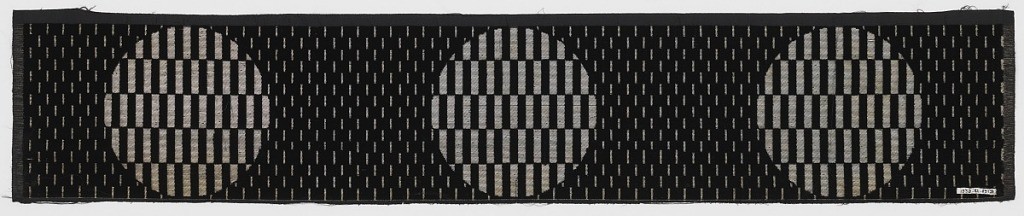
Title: Midnight Sun
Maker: Herman A. Elsberg, American, 1869–1938
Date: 1915
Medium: silk, metallic Technique: cut and voided supplementary warp pile (velvet) in a plain compound foundation
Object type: Textile
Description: Black cloth ground with silver. Background has all-over design of minute voided vertical rectangles. Large-scale staggered horizontal repeat of circular medallion filled with small vertical rectangles alternately velvet and ground fabric.